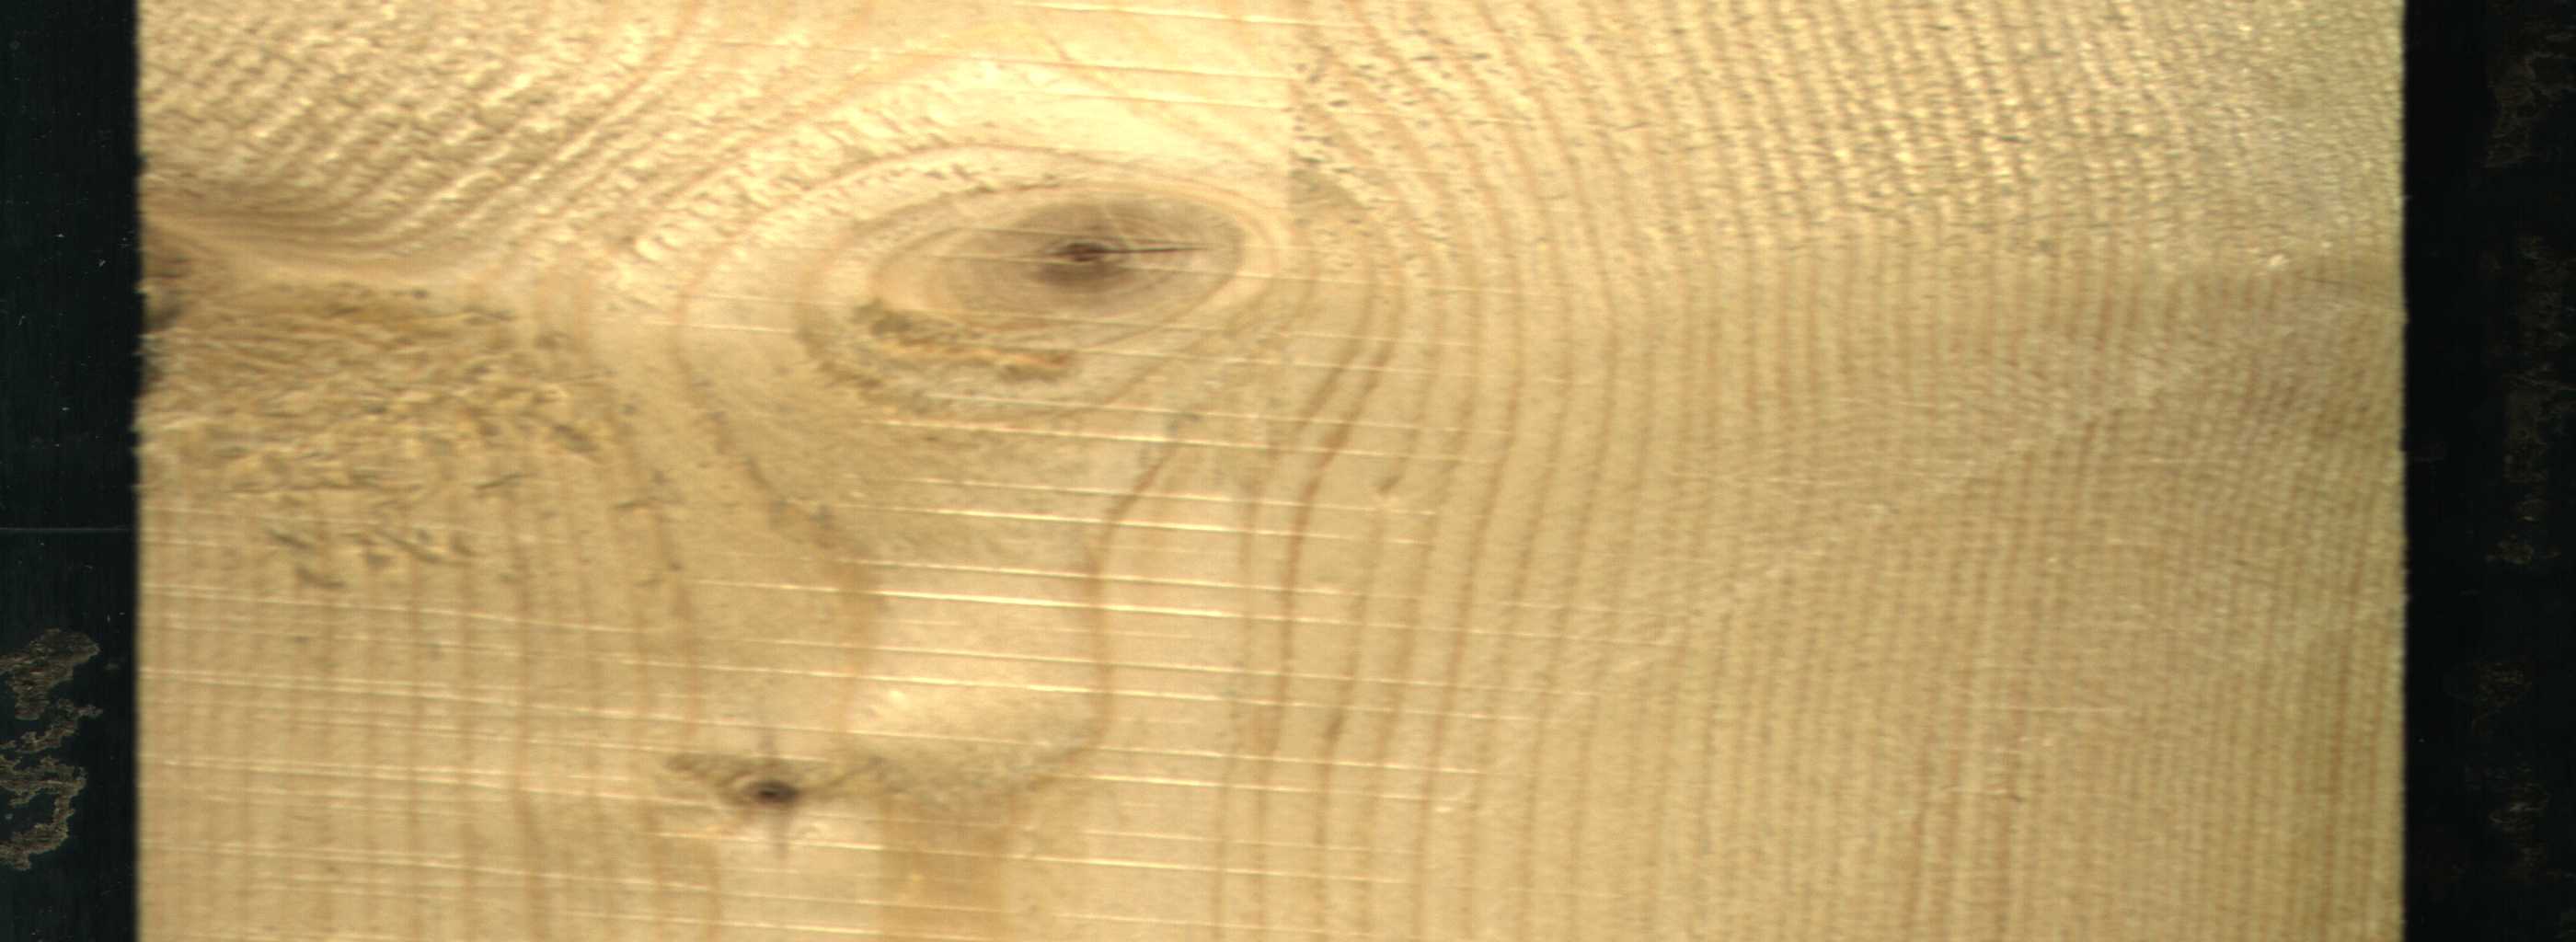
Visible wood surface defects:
Live_Knot
Live_Knot
Live_Knot